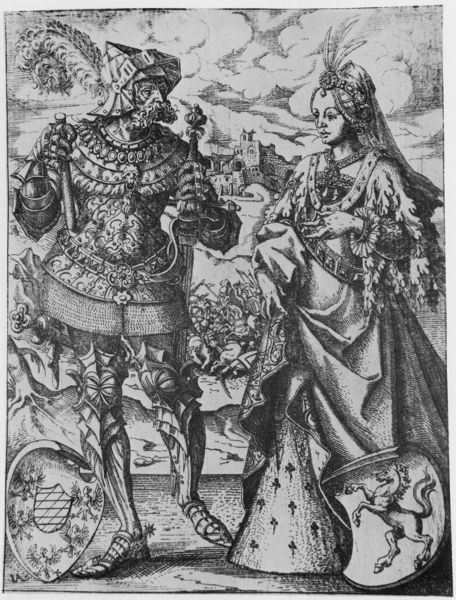
Titel: Bildnis des Luipoldus
Künstler: Jost Amman
Institution: (Seriendruck)
Schlagwörter: dunkel, feder, hand, himmel, mann, umhang, weiß, wolken, landschaft, stadt, frau, grau, hell, hintergrund, hut, kleid, schmuck, schwarz, zeichnung, dame, gebäude, schloss, weg, rock, bart, falten, haarschmuck, pelz, vollbart, herr, portrait, porträt, signatur, hügel, boden, gewand, kelch, mantel, gewänder, paar, renaissance, pferd, pferde, adelige, holzschnitt, schuhe, kette, grafik, graphik, flattern, schlacht, woken, draperie, faltenwurf, edel, knie, doppelportrait, doppelporträt, schild, burg, druck, jungfrau, schwarzweiss, schraffur, holzstich, radierung, stich, kupfer, schilder, waffen, getümmel, helm, kopfputz, fräulein, lilie, ritter, heer, rüstung, wappen, liebespaar, ehepaar, harnisch, kreuze, wurzeln, dolch, mittelalter, herzog, feldherr, visier, königin, dürer, sporen, lilien, kupferstich, kopfschmuck, burgfräulein, insignien, verlobung, die, schnabelschuhe, kuperstich, albrecht dürer, heirat, gewandt, seriendruck, edle, beinschienen, himmel grau, kettenpanzer, knieschutz, hannover, mann un d frau, embelem, krieg+, niedersachsen